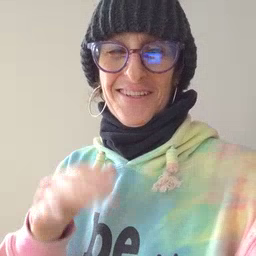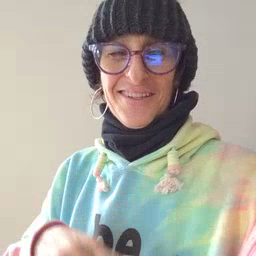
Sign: book